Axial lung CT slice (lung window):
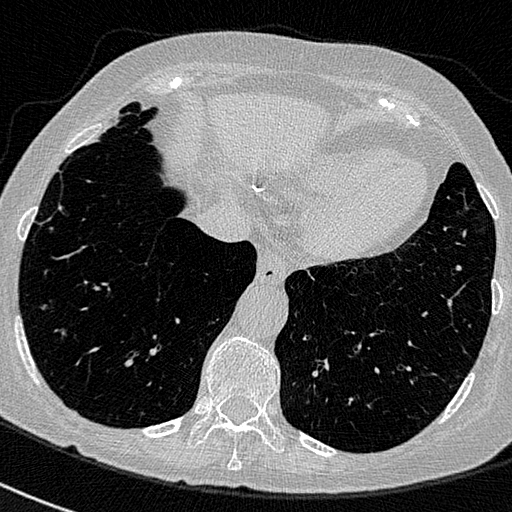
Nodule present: no